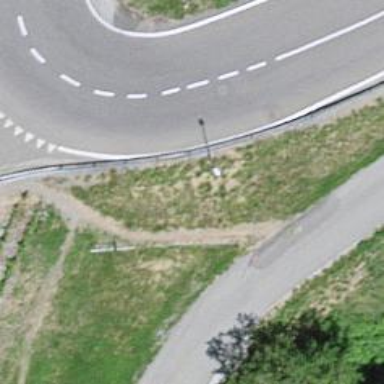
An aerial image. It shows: Guard rail.